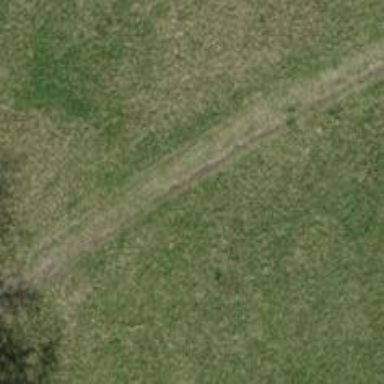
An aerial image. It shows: Track with grade 4 tracktype.